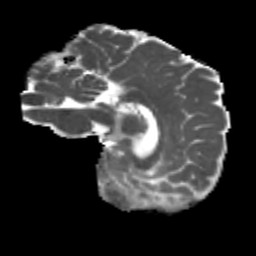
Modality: MD
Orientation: sagittal
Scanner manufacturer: siemens
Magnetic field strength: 3 T
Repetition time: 4.16 s
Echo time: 0.0806 s